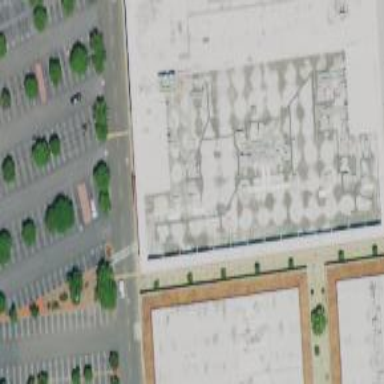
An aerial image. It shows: Part of the building is designated for retail.